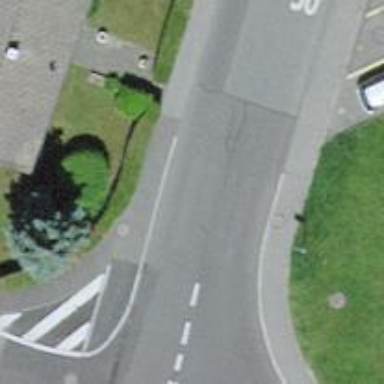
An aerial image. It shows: Zebra crossing on the road.